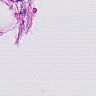
Metastatic tissue present: no